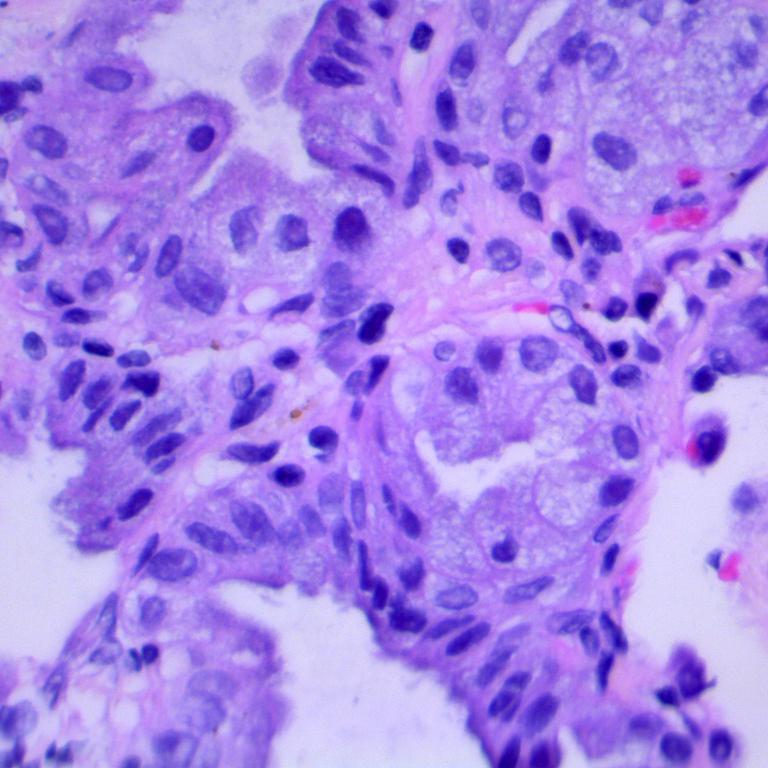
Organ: lung
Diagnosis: adenocarcinomas